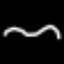
Label: squiggle